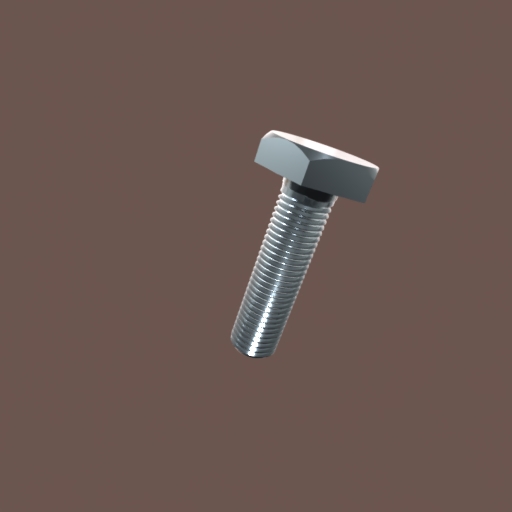
Label: bolt